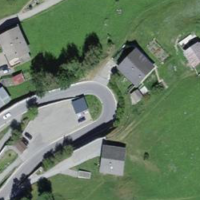
EUNIS habitat code: 55
Species observed at this site:
Geum rivale